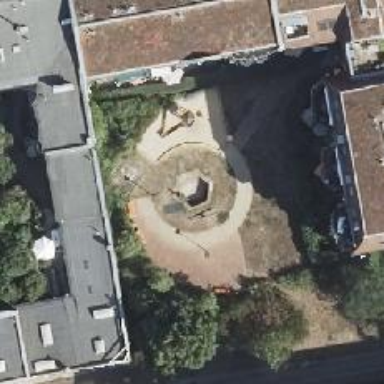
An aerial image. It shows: Playground area for leisure land.